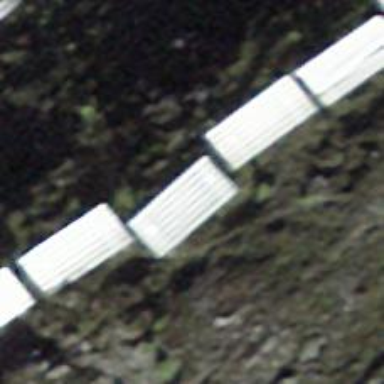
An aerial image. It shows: Fence that is man-made.